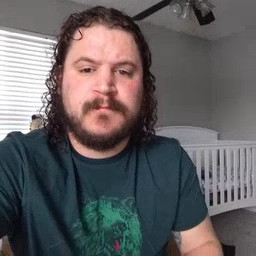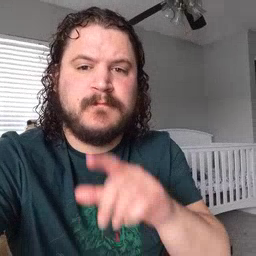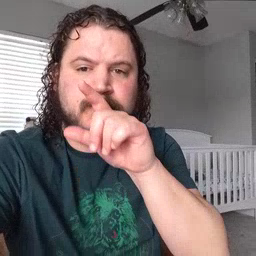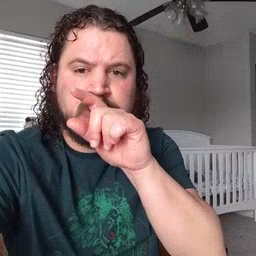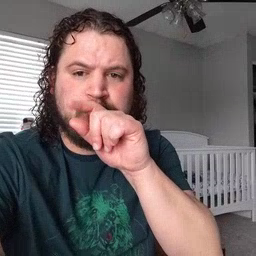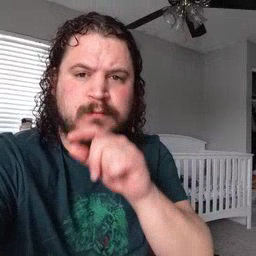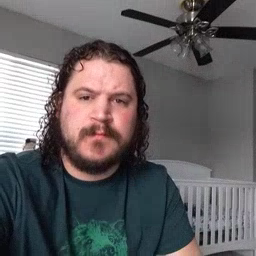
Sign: bird